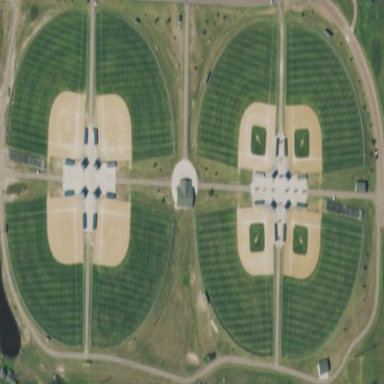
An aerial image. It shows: Sports center dedicated to baseball and softball activities.